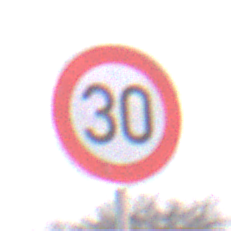
Verkehrszeichen: Geschwindigkeit30
Umgebung: Outdoor, Nature
Tageszeit: SunriseSunset
Wetter: Clear
Licht: Natural
Jahreszeit: NotSpecified
Kontrast: LowContrast